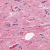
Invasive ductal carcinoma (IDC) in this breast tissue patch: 1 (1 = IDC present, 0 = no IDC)